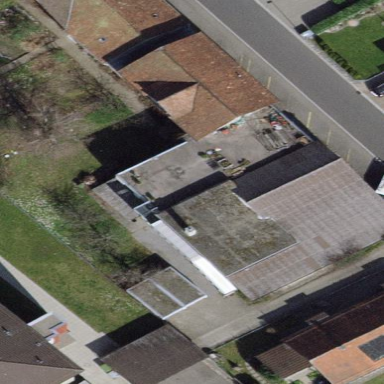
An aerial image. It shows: Terrace building.